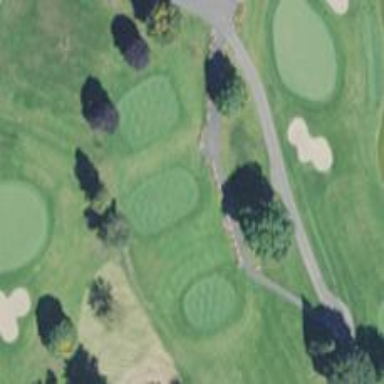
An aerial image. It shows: Path for golf carts.